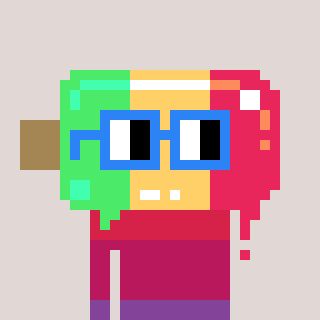
a pixel art character with square blue glasses, a icepop-shaped head and a orange-colored body on a warm background